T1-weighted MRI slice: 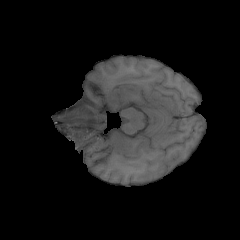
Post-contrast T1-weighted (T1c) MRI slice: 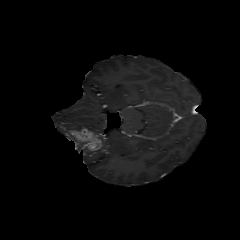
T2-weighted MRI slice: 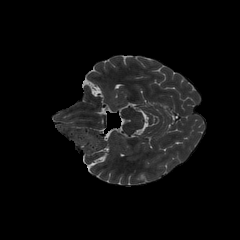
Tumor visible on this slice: yes